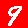
Digit: 9